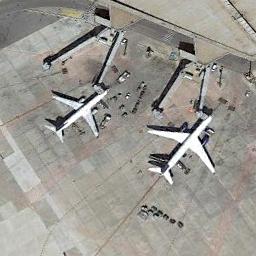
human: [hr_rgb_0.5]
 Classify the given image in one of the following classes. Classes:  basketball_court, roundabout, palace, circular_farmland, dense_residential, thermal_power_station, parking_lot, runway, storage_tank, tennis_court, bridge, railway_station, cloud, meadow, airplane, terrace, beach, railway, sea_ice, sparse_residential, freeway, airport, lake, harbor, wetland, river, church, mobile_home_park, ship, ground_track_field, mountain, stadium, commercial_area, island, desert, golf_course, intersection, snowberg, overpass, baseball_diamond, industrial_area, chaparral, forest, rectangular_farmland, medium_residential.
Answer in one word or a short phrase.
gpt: airplane